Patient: sex F, age 67
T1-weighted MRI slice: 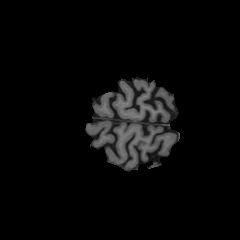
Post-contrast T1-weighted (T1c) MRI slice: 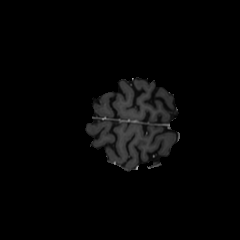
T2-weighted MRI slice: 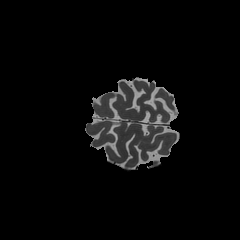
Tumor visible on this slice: no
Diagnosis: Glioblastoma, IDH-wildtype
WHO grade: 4